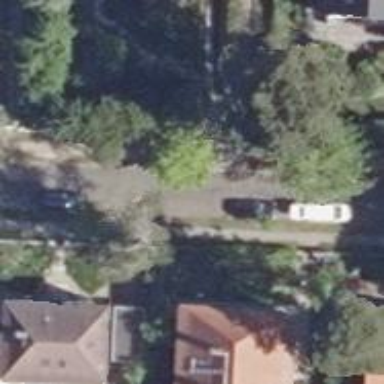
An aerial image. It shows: Residential road.